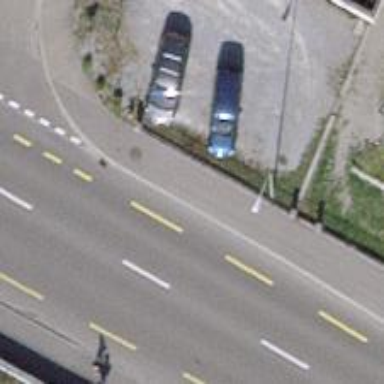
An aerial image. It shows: Sidewalk.